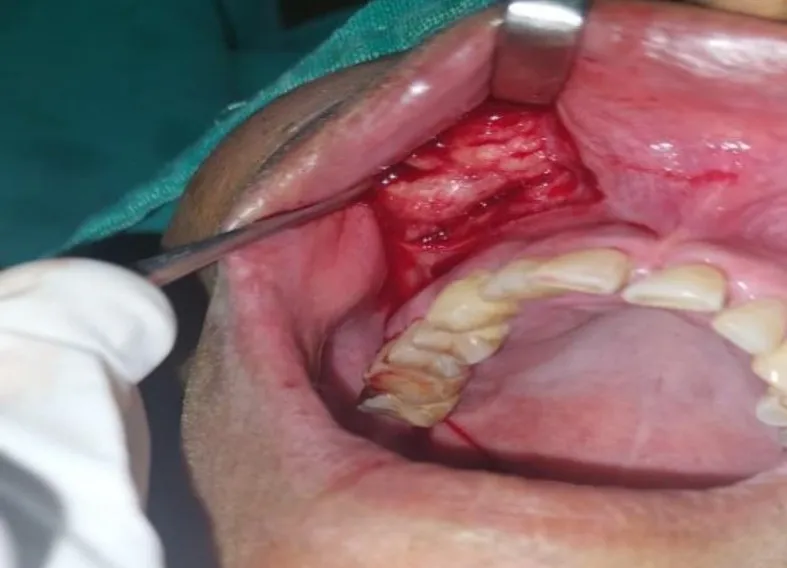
Clinical picture showing whitish firm lesion as seen during excision via sub-labial approach.
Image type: medical_photograph (other_medical_photograph)